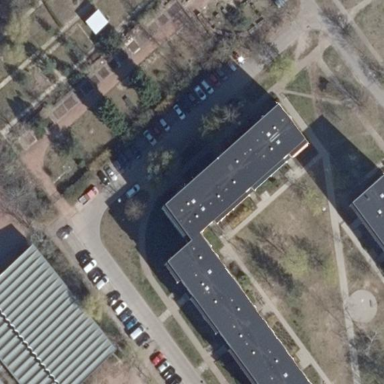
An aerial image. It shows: Street side parking area.